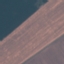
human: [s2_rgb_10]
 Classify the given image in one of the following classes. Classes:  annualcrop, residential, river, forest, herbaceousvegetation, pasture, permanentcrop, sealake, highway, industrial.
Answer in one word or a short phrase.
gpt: AnnualCrop